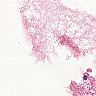
Metastatic tissue present: no